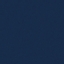
Land use / land cover: SeaLake